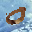
Label: 0